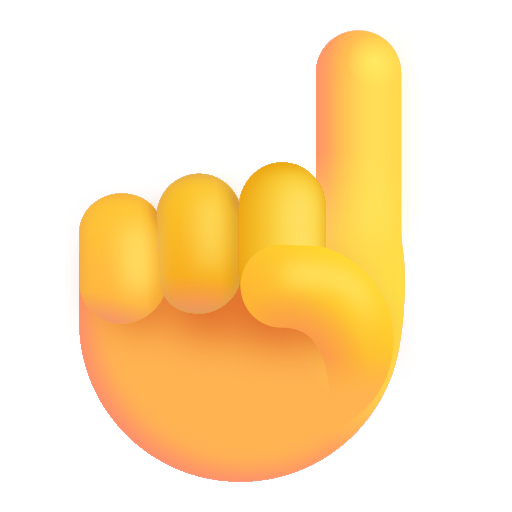
index pointing up color default